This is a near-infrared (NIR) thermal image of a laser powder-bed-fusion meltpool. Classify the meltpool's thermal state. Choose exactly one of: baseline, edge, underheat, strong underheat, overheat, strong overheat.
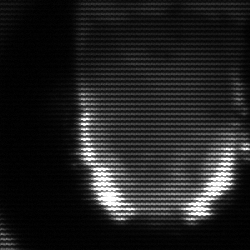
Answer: baseline